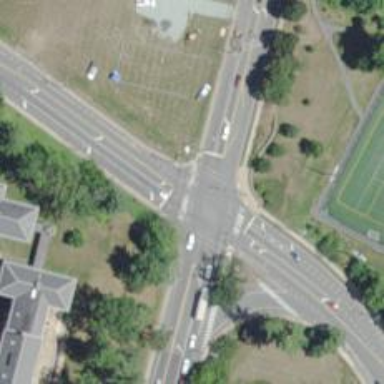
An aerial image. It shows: Marked road crossing.